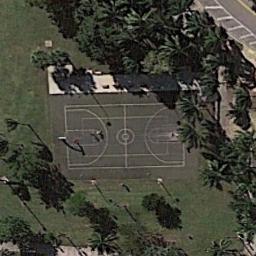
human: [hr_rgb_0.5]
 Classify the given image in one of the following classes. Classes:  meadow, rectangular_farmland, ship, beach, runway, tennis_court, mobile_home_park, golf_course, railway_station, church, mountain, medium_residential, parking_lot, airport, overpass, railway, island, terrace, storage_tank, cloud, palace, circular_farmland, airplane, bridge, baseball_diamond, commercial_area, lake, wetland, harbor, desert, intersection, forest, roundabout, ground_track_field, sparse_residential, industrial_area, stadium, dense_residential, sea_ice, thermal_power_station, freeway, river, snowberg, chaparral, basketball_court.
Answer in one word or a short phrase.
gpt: basketball_court